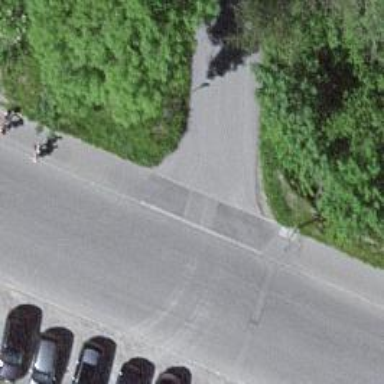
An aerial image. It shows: Unmarked crossing on the road.